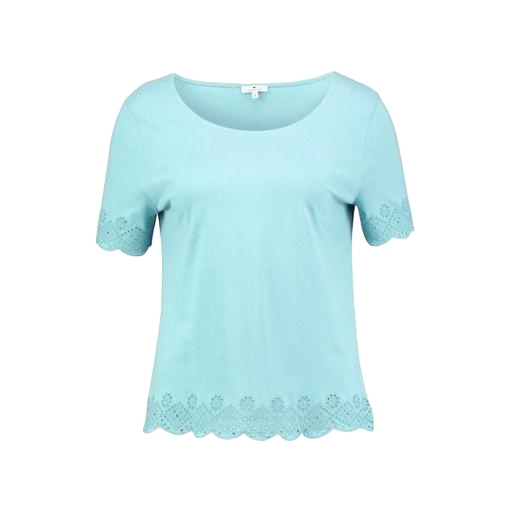
blue t-shirt only macy, short-sleeve top only macy, blue light teal jersey embroidered t-shirt, white background